Question: You can turn off location in output window of SQL Server Management Studio?
I can not ever find it. My language is Slovak. I want to back English :(

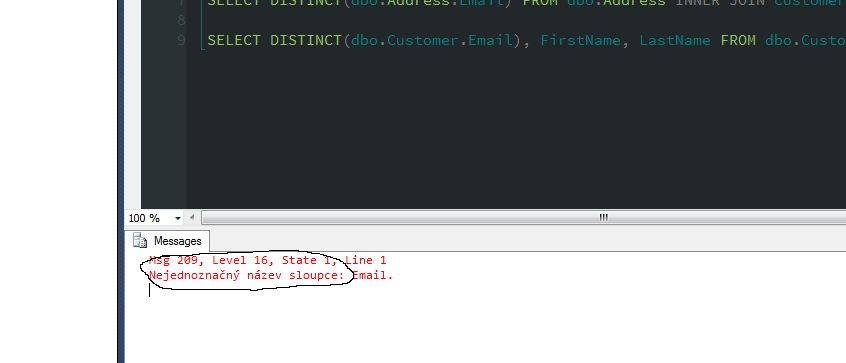
Answer: The message is not coming from SSMS. It is coming from SQL Server. You have to reconfigure the server.
SSMS is just a front-end like any other ADO.NET application.